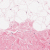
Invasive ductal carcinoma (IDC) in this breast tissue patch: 0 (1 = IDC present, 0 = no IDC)